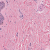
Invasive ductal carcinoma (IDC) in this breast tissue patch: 0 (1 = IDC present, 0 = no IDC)